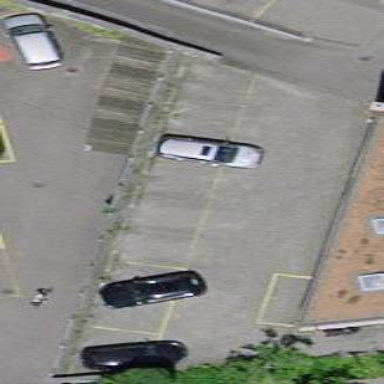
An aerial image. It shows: Group of garages.